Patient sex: M
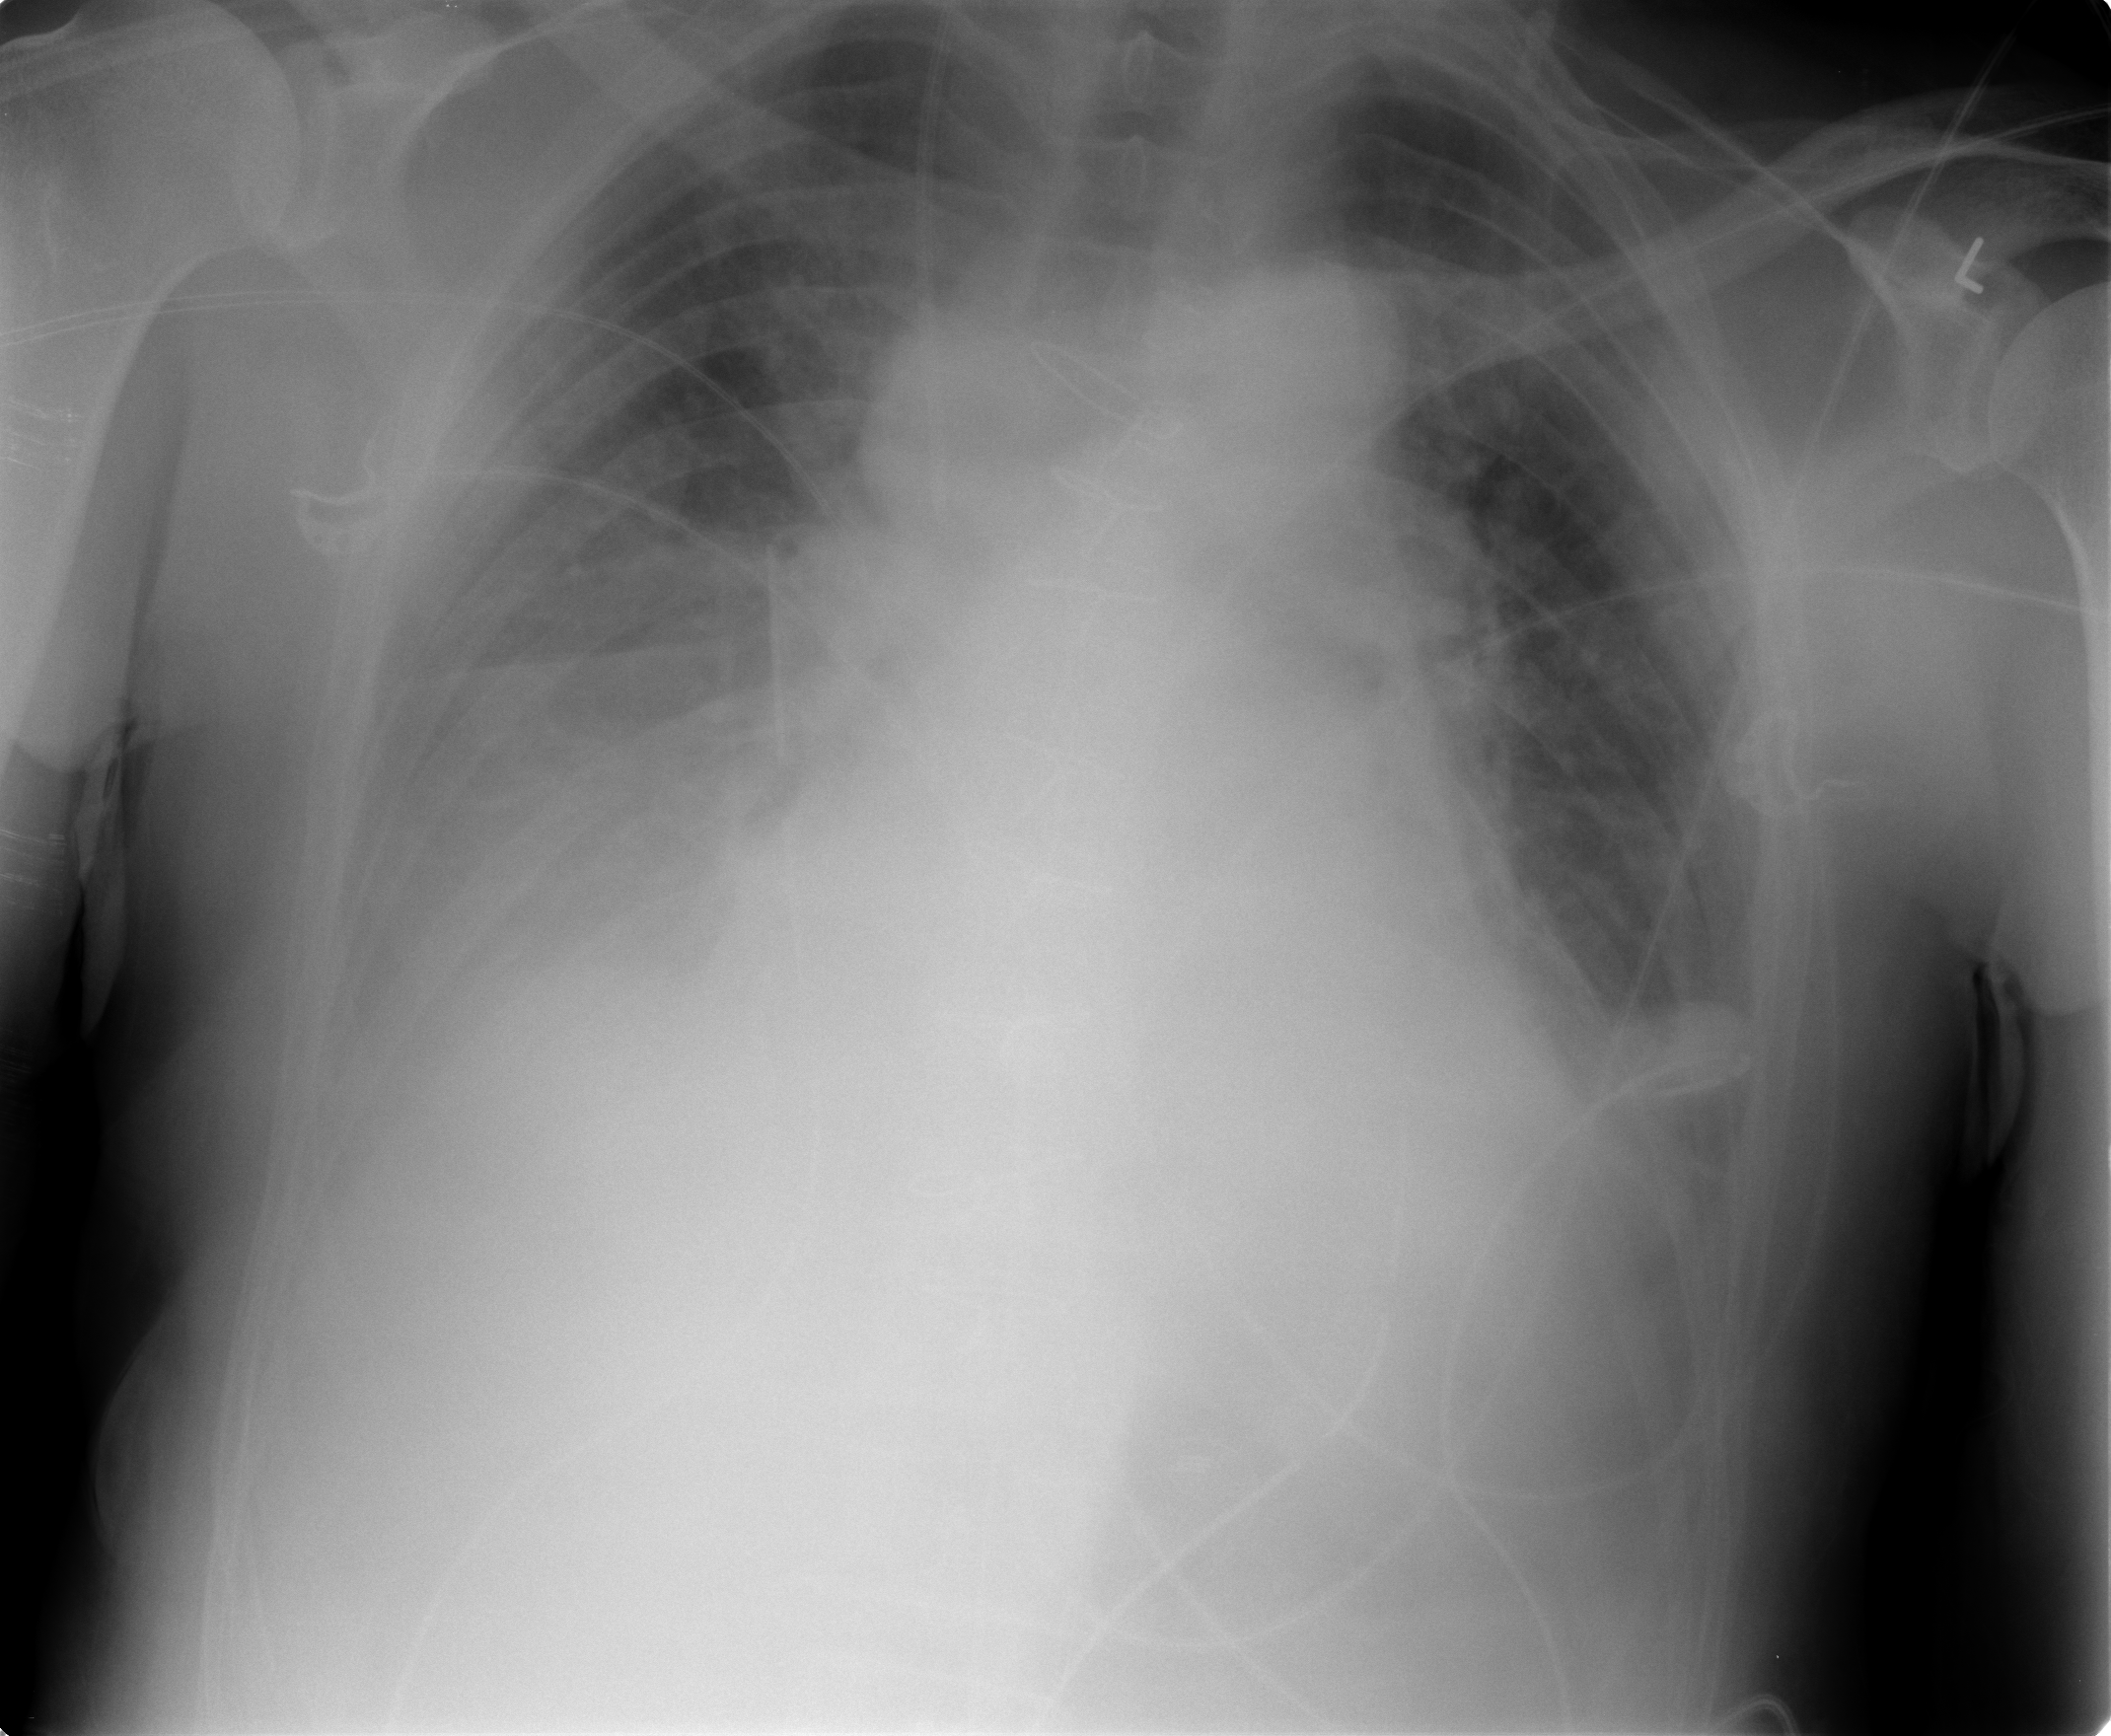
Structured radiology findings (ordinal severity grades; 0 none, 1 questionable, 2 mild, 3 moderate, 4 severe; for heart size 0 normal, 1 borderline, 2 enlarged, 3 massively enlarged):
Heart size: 2
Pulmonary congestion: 3
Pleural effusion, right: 3
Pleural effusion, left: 2
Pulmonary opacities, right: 2
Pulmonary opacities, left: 2
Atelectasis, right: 2
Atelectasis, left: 2